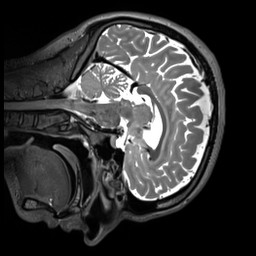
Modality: T2w
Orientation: sagittal
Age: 21
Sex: male
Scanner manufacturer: siemens
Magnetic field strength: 3 T
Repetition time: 3.2 s
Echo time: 0.412 s